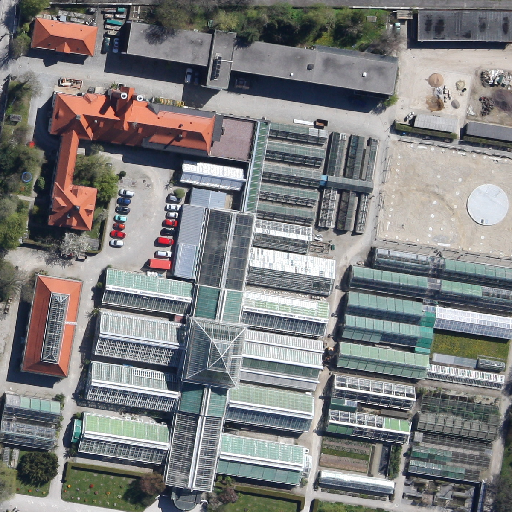
Referring expression: car